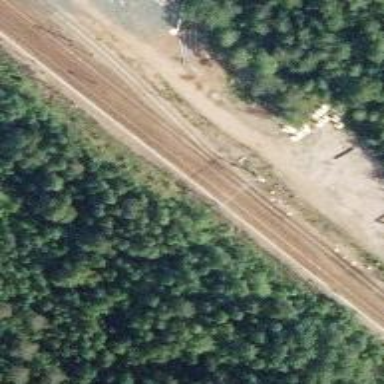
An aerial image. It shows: Railway with continuous electrified contact line.